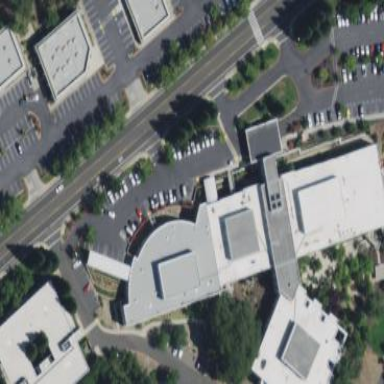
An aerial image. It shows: Hospital building serving as healthcare amenity.